Interaction volume radius: 5 \u00c5
Interaction volume height: 10 \u00c5
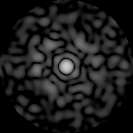
Disorder parameter: 0.8224